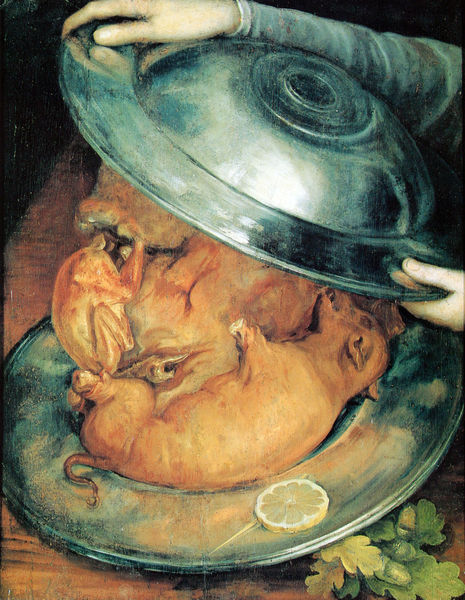
Titel: Der Koch (Umkehrbild)
Künstler: Giuseppe Arcimboldo
Standort: Stockholm
Institution: Nationalmuseum
Schlagwörter: blau, blätter, gemälde, hand, kopf, laub, mann, schatten, gelb, grün, ocker, braun, grau, holz, licht, mund, orange, schwarz, tisch, türkis, beige, fest, malerei, arm, arme, augen, diener, gesicht, schale, schüssel, silber, tablett, teller, tod, tot, ärmel, bild, hände, öl, realismus, blatt, ohren, rosa, stilleben, stillleben, schwanz, topf, farbig, füße, stab, mittag, schweine, rand, essen, wein, glanz, dekor, metall, bauch, platte, nägel, fleisch, holztisch, deckel, zinn, schwein, helm, allegorie, festmahl, mahl, mahlzeit, anrichte, braten, geflügel, köchin, servieren, kaninchen, schnauze, gebraten, hunger, eiche, terrine, huhn, zitrone, tellerrand, koch, serviertablett, nuss, nüsse, hühnchen, zitronenscheibe, lebensmittel, eichenlaub, ferkel, sau, schweinchen, trüffel, eichel, schwänzchen, eicheln, ringelschwanz, spanferkel, deckel drauf, jungschwein, jungschweine, ringelschwänzchen, silbertablett, hnde, tischg, anrichten, frauenhände, schweinebraten, kringelschwanz